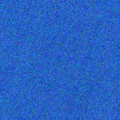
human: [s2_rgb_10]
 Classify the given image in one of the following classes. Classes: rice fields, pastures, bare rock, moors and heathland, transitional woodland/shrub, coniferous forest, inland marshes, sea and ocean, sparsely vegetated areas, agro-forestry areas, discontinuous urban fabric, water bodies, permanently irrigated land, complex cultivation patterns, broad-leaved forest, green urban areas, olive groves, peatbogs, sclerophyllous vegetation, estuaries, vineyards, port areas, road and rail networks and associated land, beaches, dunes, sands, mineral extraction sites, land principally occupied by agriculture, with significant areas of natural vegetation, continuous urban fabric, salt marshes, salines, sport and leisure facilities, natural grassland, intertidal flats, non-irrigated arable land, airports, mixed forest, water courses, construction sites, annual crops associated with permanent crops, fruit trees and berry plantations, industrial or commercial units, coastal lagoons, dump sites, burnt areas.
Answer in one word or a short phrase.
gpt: sea and ocean